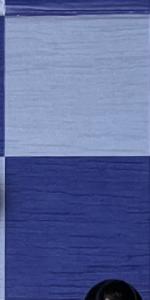
Label: Empty